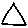
Label: triangle